Question: How can we display sound waves as displayed in below image..
When user speaks, The yellow bars will animate based on user's volume.

I had gone through <URL> but didn't got anything.
Please guide me.. Is there any reference link available? Is there any sample tutorial available?
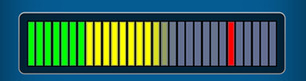
Answer: <URL> by APPLE. It contains same audio meter as your image.
May be that helps.